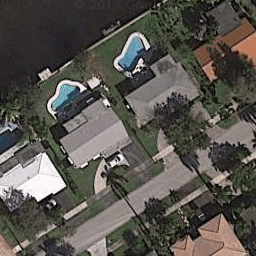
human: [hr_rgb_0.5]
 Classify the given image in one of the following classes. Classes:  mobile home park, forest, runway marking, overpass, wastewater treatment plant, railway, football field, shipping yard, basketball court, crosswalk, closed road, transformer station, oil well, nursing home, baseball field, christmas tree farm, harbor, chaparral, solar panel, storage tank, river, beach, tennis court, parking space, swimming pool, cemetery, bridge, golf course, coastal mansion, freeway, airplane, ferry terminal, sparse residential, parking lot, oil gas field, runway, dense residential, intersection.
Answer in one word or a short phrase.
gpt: coastal mansion